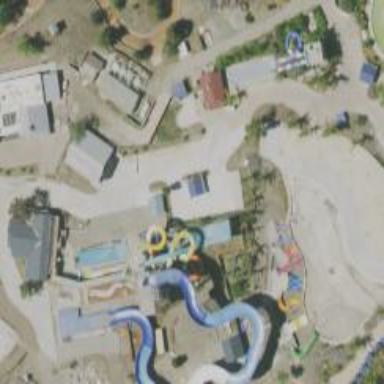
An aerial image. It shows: Water slide attraction.